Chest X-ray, PA view. Patient: 46 years old, sex M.
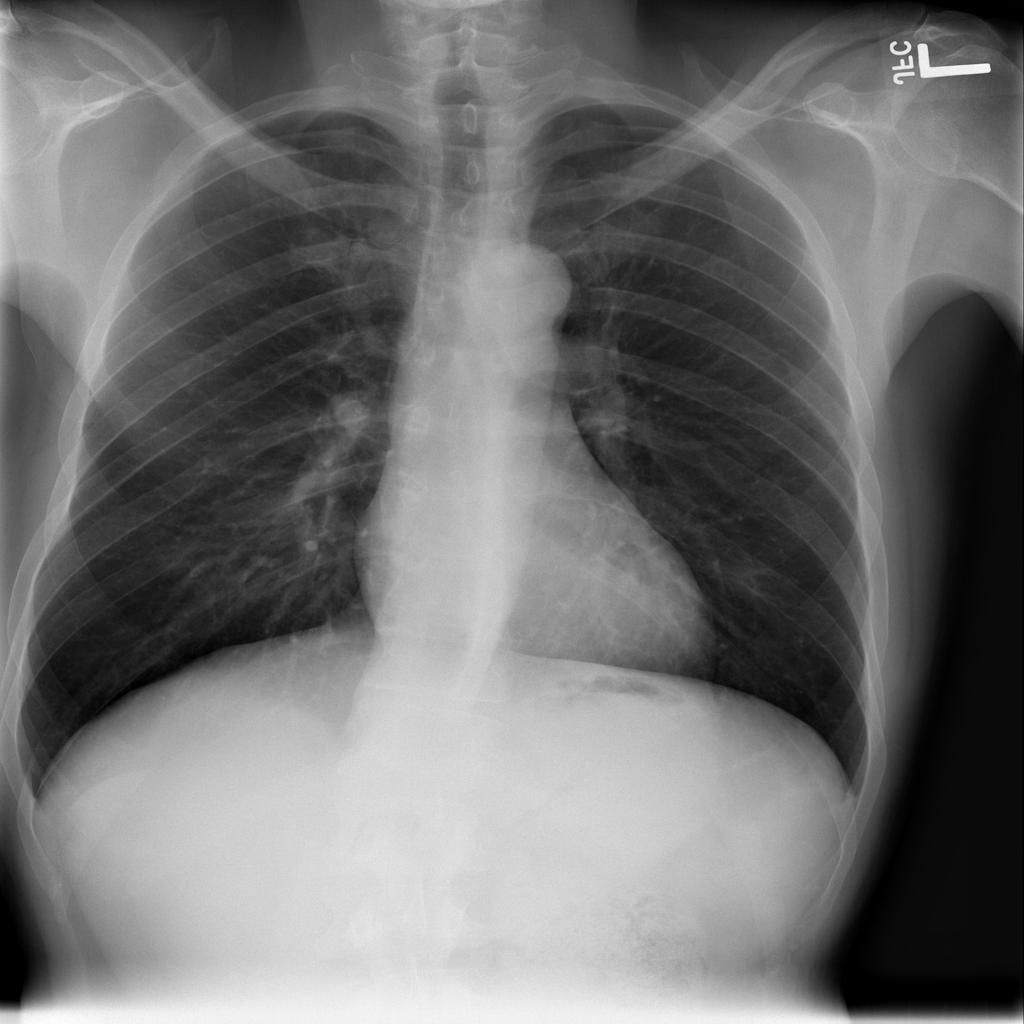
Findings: No Finding